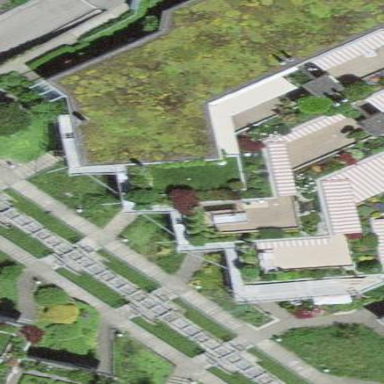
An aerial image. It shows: Terrace building.